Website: macys
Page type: delivery-shipping
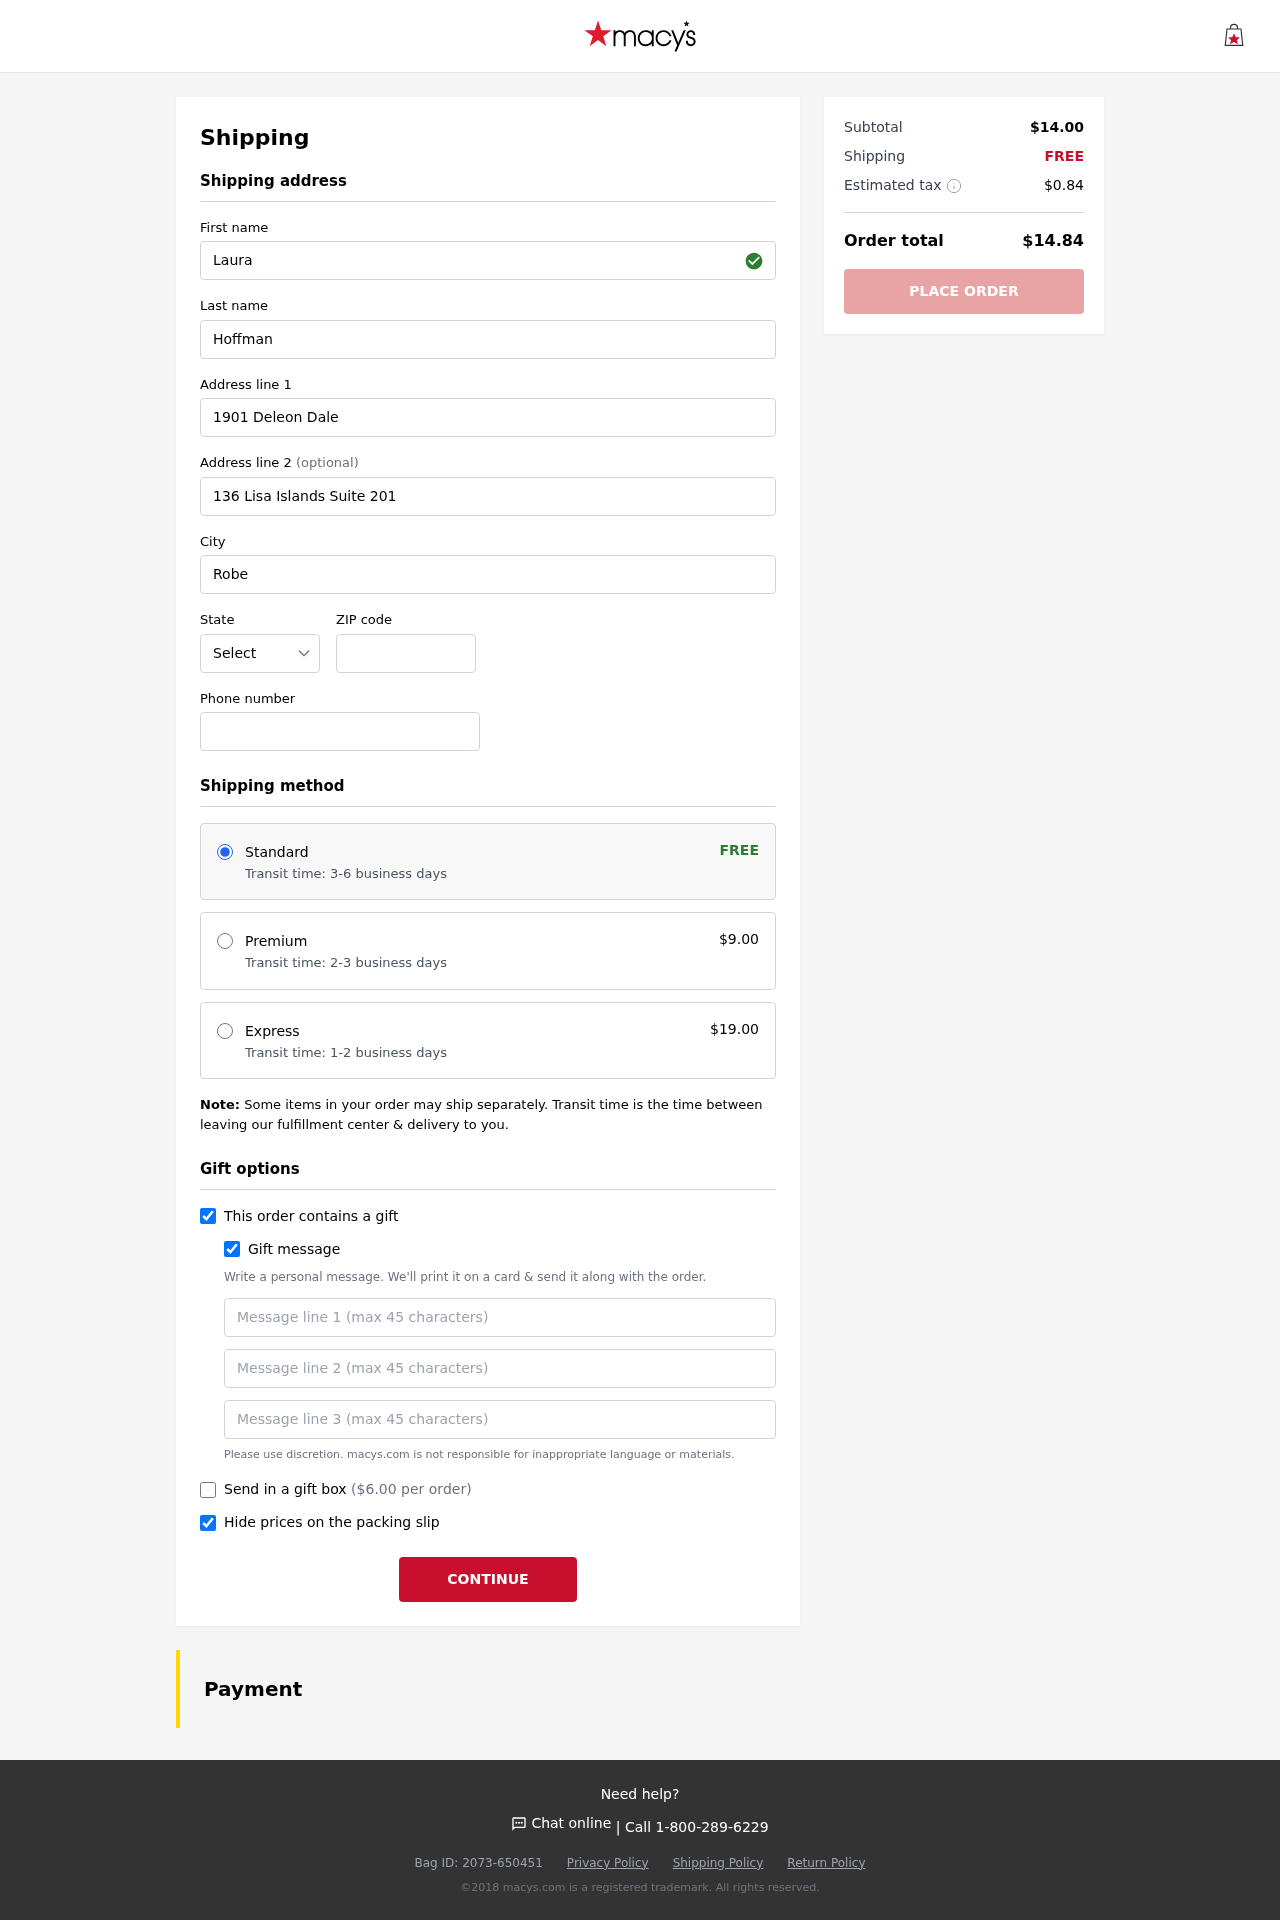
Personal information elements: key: PII_STATE_ABBR
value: WA
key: PII_FIRSTNAME
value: Laura
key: PII_LASTNAME
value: Hoffman
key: PII_STREET
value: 1901 Deleon Dale
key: PII_STREET2
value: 136 Lisa Islands Suite 201
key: PII_CITY
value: Robertside
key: PII_POSTCODE
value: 62351
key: PII_PHONE
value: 8113451672
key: PII_GIFT_MESSAGE
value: Hey Jessica! I thought you’d love this cool neck gaiter to rock during your outdoor adventures—it’s perfect for those sunny days ahead. Hope you enjoy it!  Laura
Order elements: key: ORDER_SHIPPING_STANDARD
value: Transit time: 3-6 business days
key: ORDER_SHIPPING_COST
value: FREE
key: ORDER_SHIPPING_PREMIUM
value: Transit time: 2-3 business days
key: ORDER_SHIPPING_PREMIUM_PRICE
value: $9.00
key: ORDER_SHIPPING_EXPRESS
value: Transit time: 1-2 business days
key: ORDER_SHIPPING_EXPRESS_PRICE
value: $19.00
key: ORDER_GIFT_BOX_PRICE
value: ($6.00 per order)
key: ORDER_SUBTOTAL
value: $14.00
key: ORDER_SHIPPING_COST2
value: FREE
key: ORDER_TAX
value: $0.84
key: ORDER_TOTAL
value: $14.84